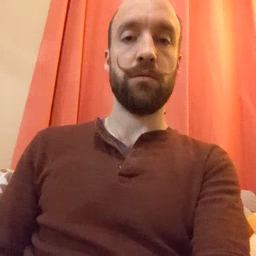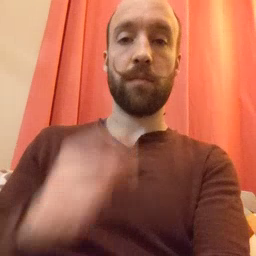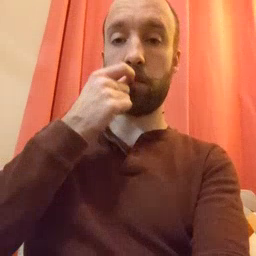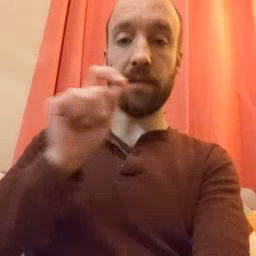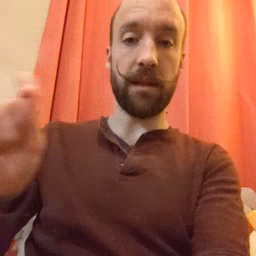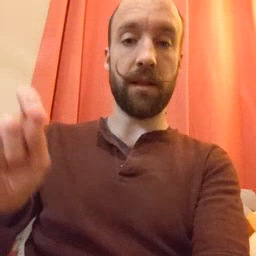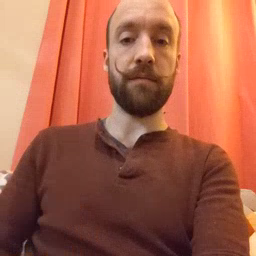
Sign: pencil